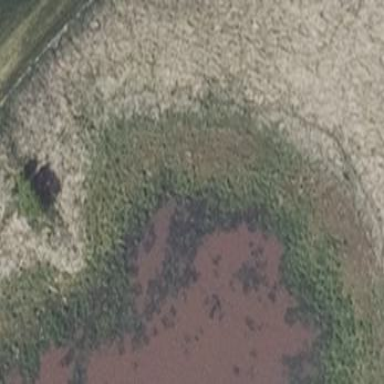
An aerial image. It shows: Beautiful wet meadow natural wetland.